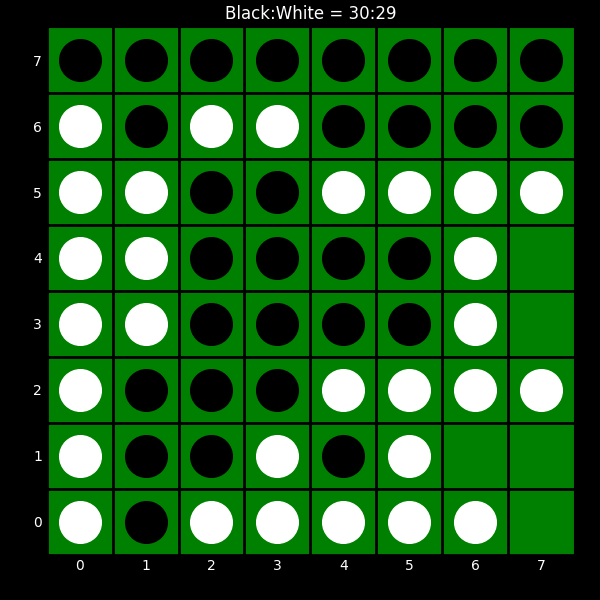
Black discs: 30
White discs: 29